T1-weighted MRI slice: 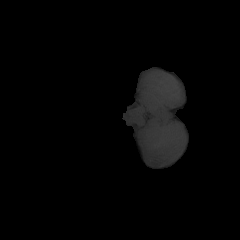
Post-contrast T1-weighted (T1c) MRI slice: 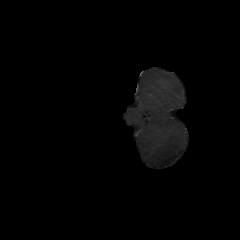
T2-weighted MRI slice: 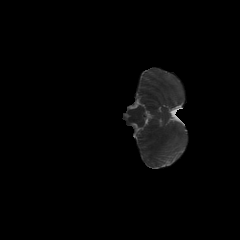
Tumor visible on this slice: no